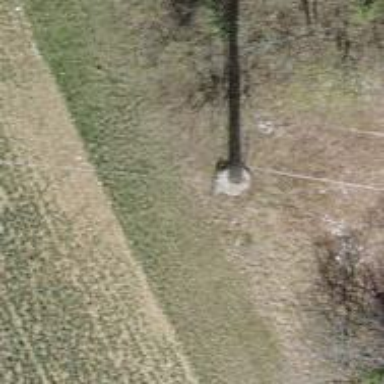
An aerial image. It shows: Power pole.